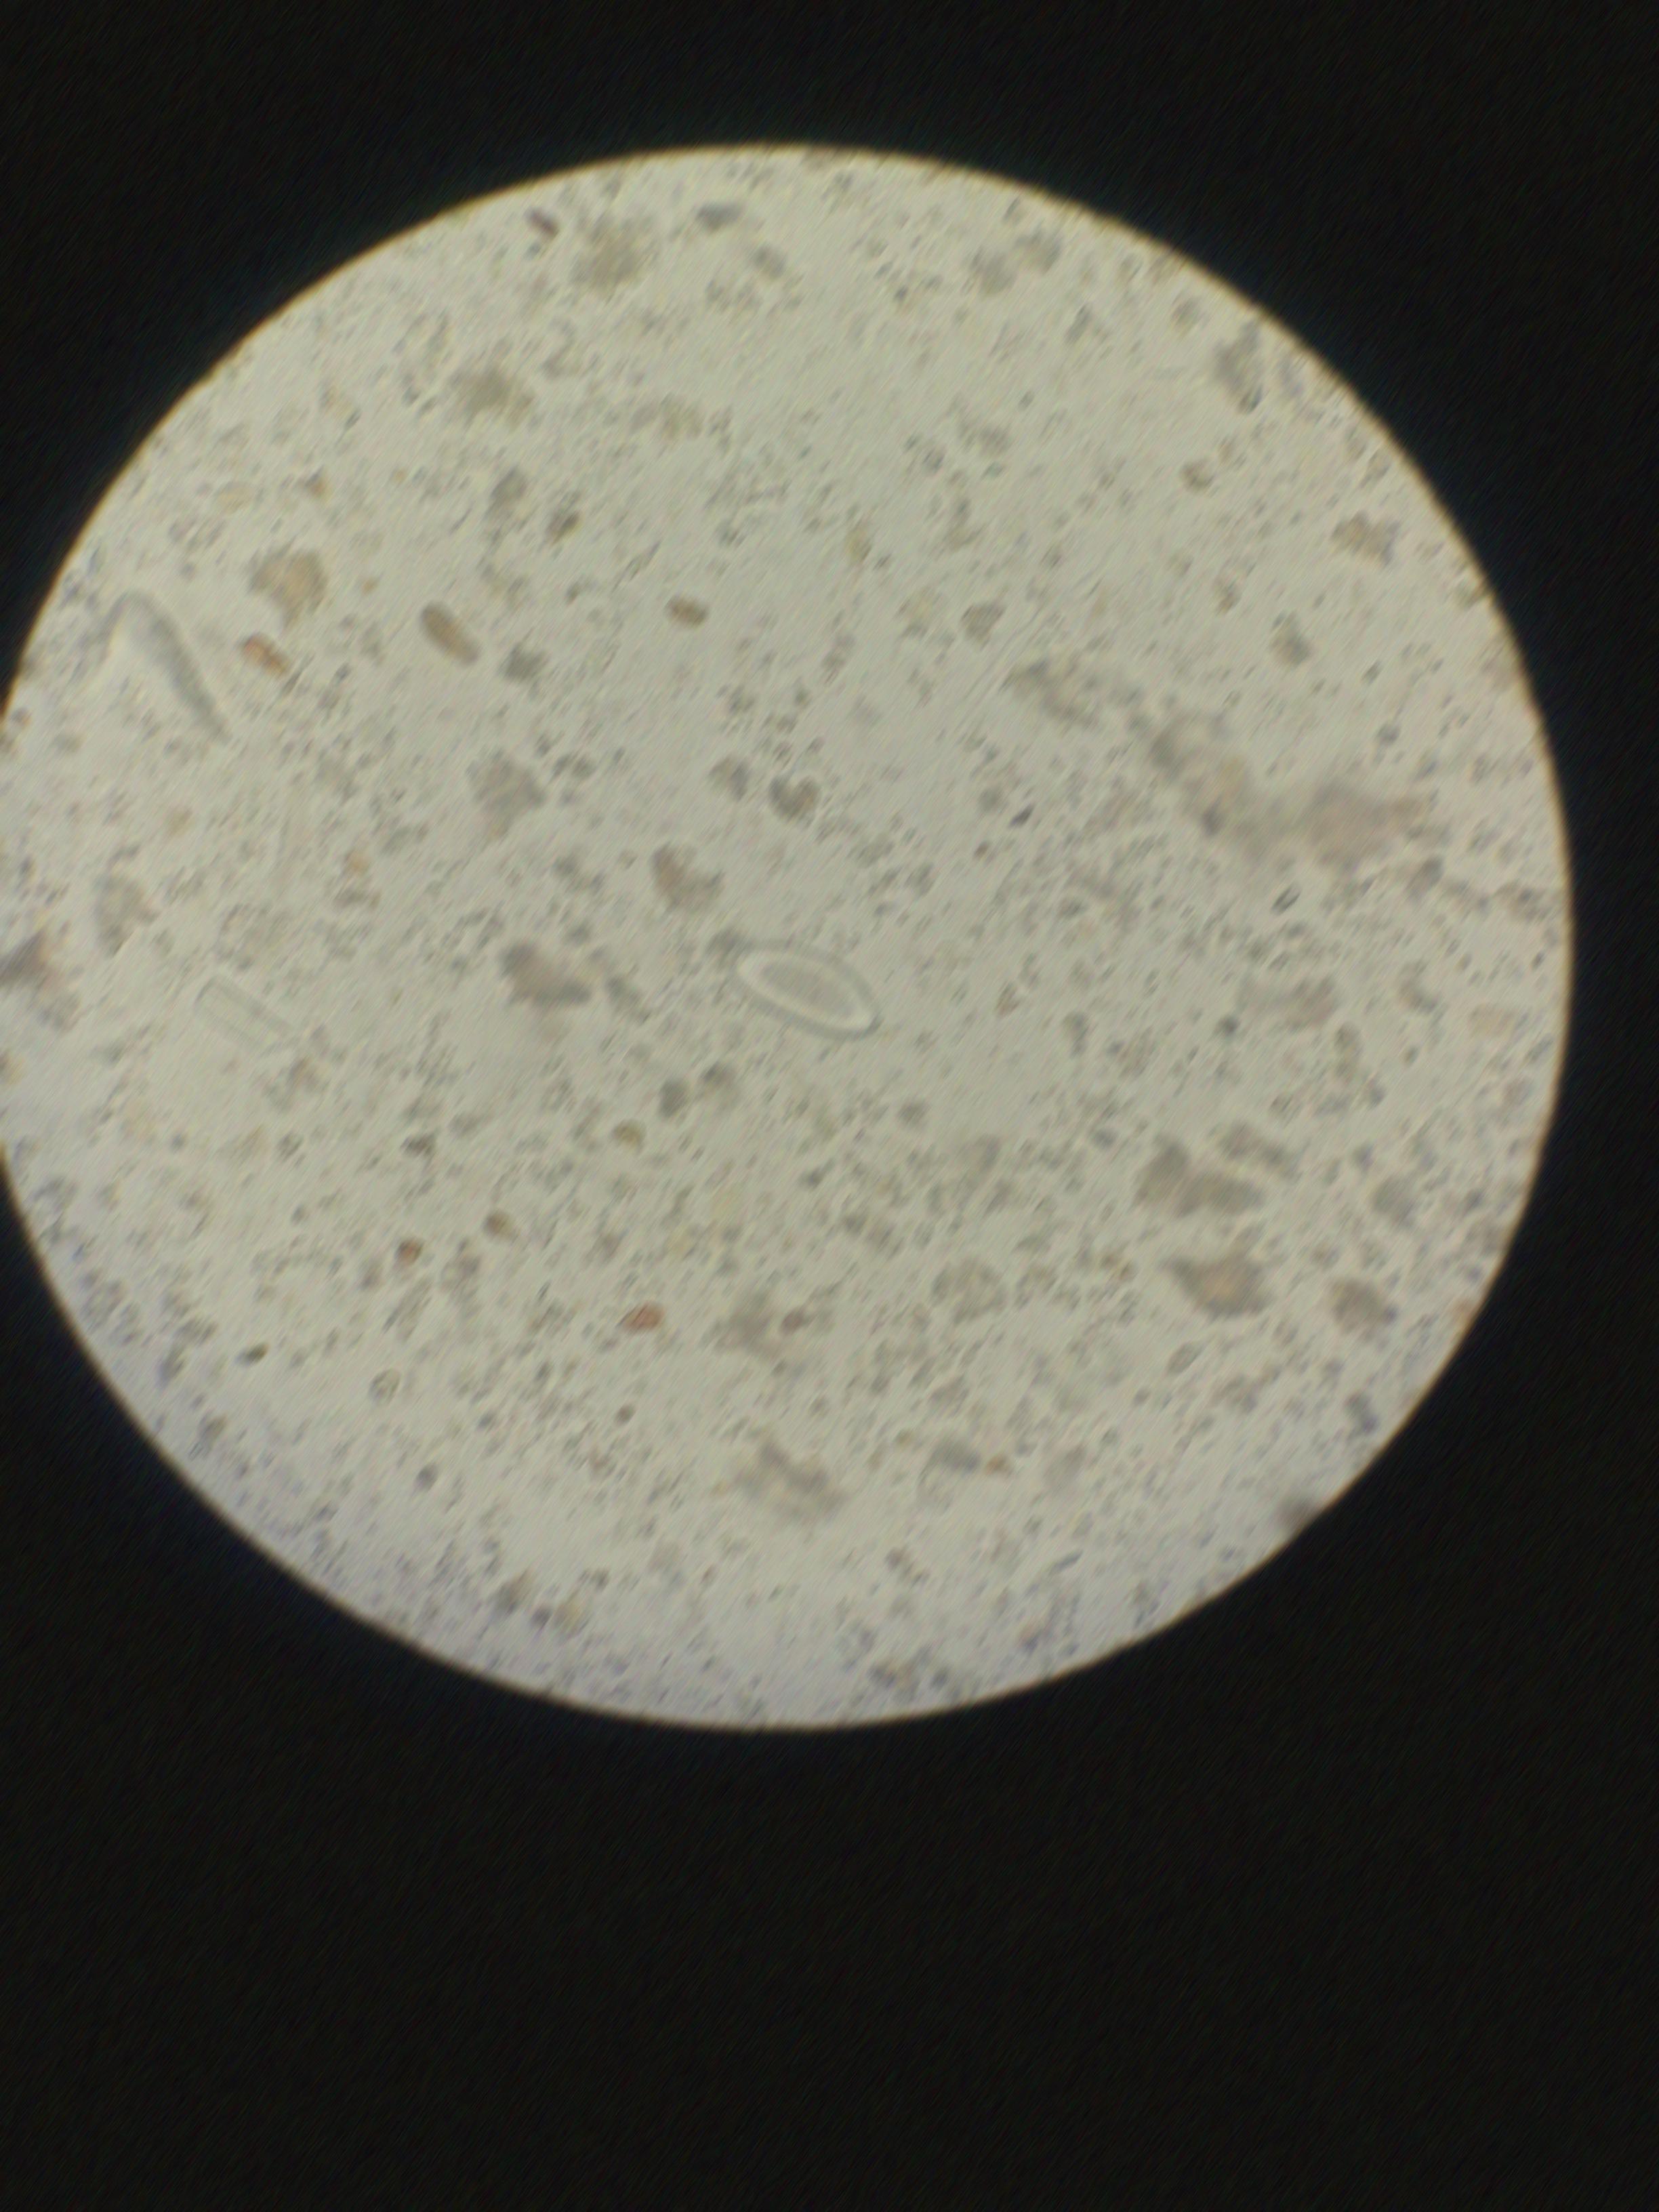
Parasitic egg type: Enterobius vermicularis